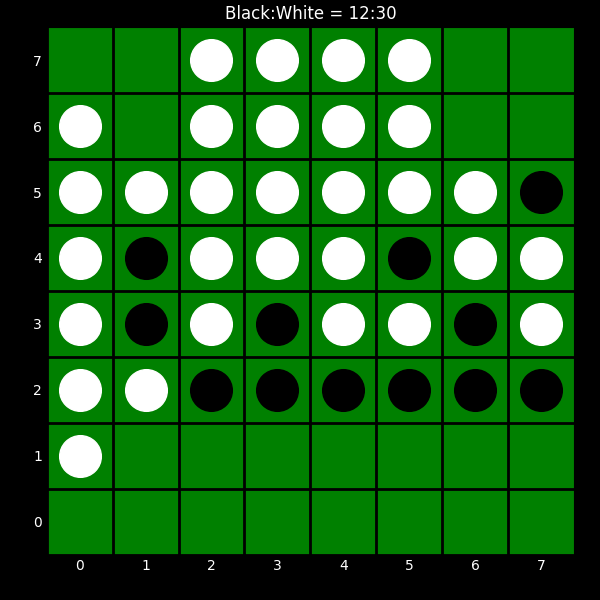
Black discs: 12
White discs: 30